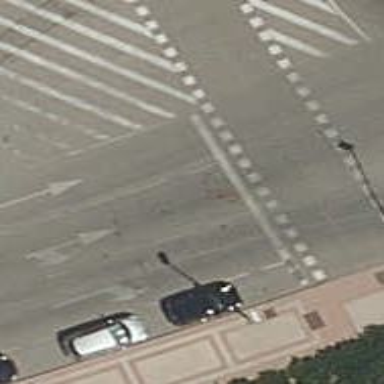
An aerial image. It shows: Road with traffic signals.